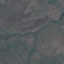
Land use / land cover class: HerbaceousVegetation